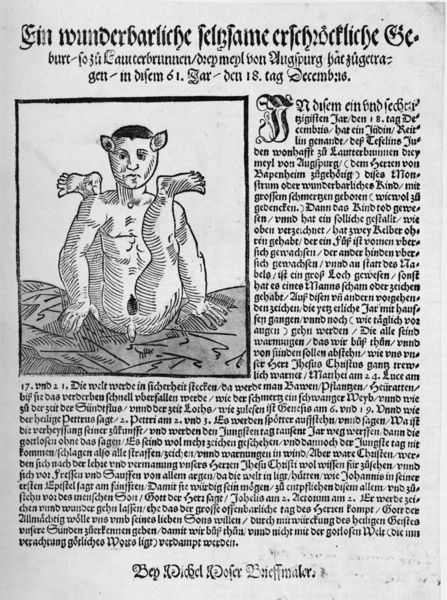
Titel: Ein wunderbarliche seltzame erschröckliche Geburt
Künstler: Michael Moser
Standort: Zürich.
Institution: Wickiana
Schlagwörter: kopf, körper, mann, meer, nackt, wasser, weiß, sitzen, frau, grau, schwarz, tier, alt, arme, geschichte, gesicht, mensch, rahmen, bild, hände, erde, figur, haare, blatt, ohren, beine, bein, füße, holzschnitt, schrift, umrisse, grafik, graphik, linien, rand, deutsch, geschlecht, aufstützen, striche, gestalt, penis, buch, druck, schraffur, loch, radierung, stich, titel, seite, illustration, schwarzweiß, text, zeitung, initiale, überschrift, buchdruck, buchseite, schnörkel, männlich, gotisch, teufel, wesen, mittelalter, fabelwesen, kupferstich, verdreht, unwesen, zwitter, fraktur, ungeheuer, dichtung, eine, geburt, monster, verwachsen, schwaz, augsburg, erzählung, strcihe, bestie, druckschrift, dezember, majuskel, missbildung, mißgeburt, kupferstichj, scharffur, schweinsohren, spagat, verrenkt, altdeutsche schrift, ext, kreatur, hermaphrodit, obszön, sereindruck, füssen, übersetzung, kamasutra, buchmacher, t, grimmelshausen, misgeburt